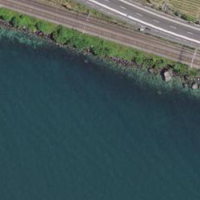
EUNIS habitat code: 14
Species observed at this site:
Podarcis muralis